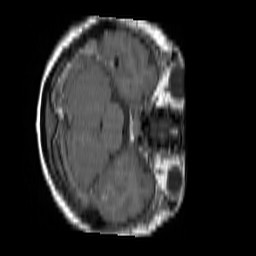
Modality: T1w
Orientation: axial
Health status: ill
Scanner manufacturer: siemens
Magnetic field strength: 1.5 T
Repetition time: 0.477 s
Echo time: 0.0081 s